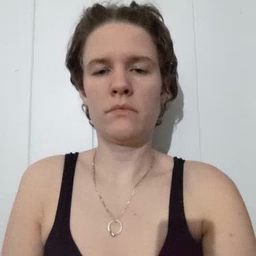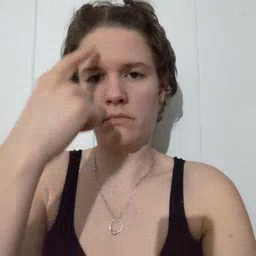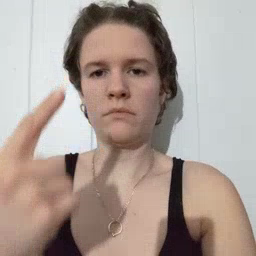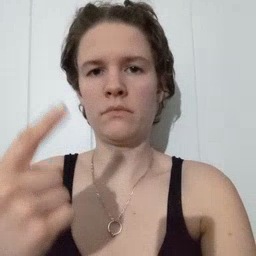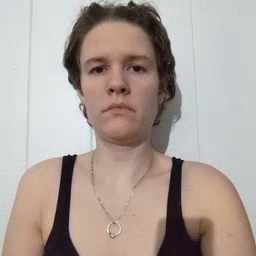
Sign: penny